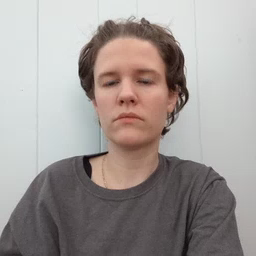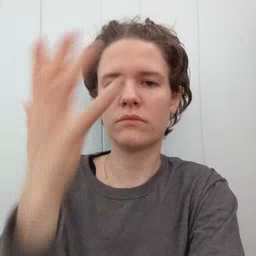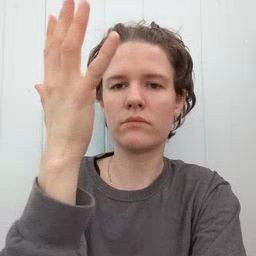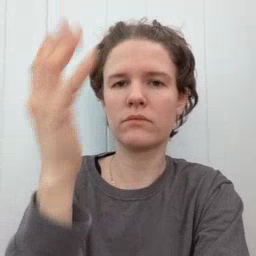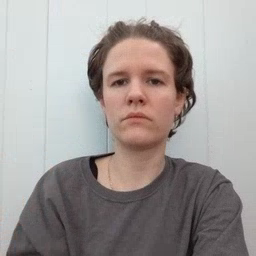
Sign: tree